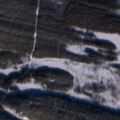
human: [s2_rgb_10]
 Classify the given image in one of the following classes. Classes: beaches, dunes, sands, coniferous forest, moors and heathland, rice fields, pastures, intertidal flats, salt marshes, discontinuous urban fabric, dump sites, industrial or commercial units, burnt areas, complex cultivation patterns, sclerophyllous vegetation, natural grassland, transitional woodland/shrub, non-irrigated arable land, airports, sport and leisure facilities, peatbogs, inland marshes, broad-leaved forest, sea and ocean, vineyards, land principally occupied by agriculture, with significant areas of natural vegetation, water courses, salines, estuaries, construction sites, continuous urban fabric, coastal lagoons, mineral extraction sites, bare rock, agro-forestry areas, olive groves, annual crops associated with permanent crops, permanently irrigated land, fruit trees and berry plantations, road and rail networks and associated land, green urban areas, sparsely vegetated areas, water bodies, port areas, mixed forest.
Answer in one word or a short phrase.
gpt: coniferous forest, mixed forest, transitional woodland/shrub, peatbogs